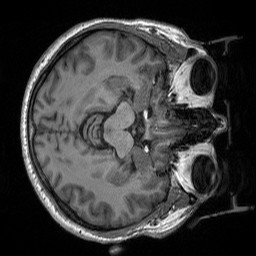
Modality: T1w
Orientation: axial
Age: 59
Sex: male
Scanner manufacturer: siemens
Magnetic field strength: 3 T
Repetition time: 2.53 s
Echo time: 0.00219 s